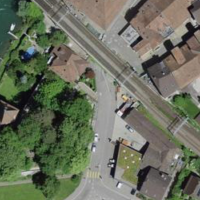
EUNIS habitat code: 54
Species observed at this site:
Fagus sylvatica